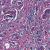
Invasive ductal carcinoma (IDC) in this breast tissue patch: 1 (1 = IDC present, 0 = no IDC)